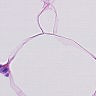
Metastatic tissue present: no